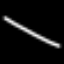
Label: line